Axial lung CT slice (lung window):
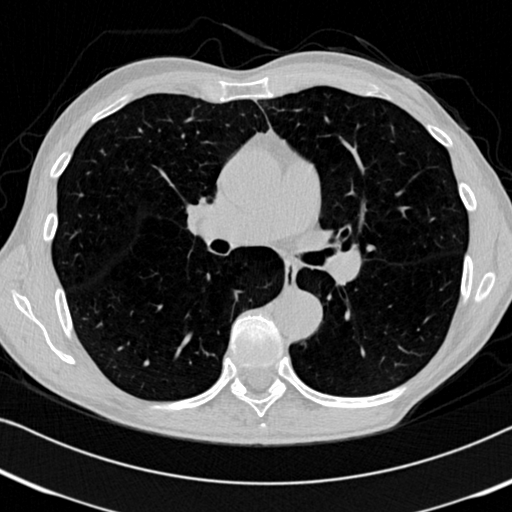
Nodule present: no